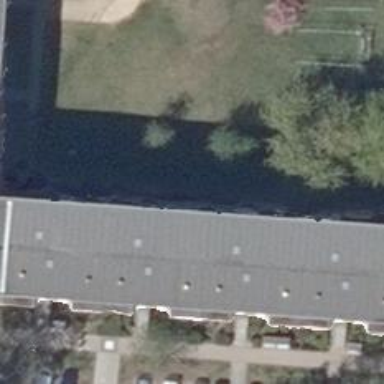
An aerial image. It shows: Residential building with flat roof made of tar paper.